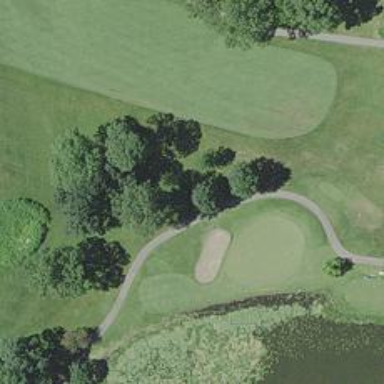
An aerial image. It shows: Path for golf carts.